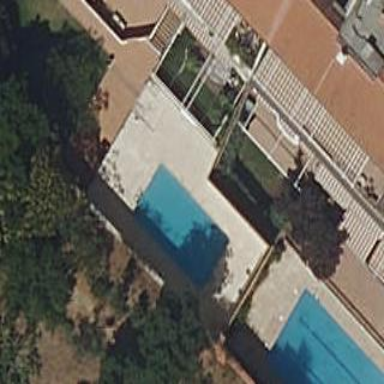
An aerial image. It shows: Swimming pool located in leisure land.